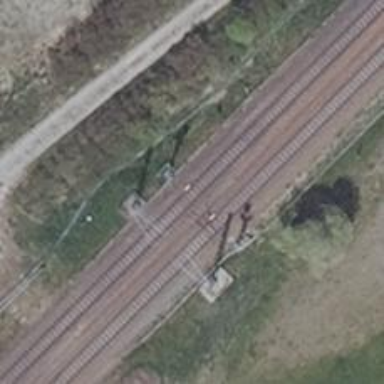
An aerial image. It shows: Railway signal.